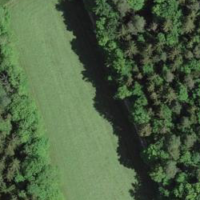
EUNIS habitat code: 41
Species observed at this site:
Euphorbia cyparissias